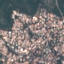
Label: Residential